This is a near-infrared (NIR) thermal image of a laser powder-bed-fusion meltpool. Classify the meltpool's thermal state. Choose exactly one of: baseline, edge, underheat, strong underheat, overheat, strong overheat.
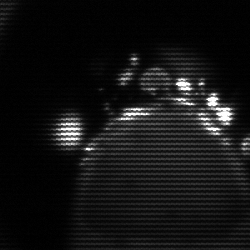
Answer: edge